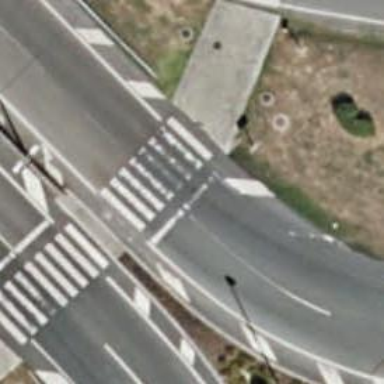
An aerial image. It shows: Zebra crossing on the road.